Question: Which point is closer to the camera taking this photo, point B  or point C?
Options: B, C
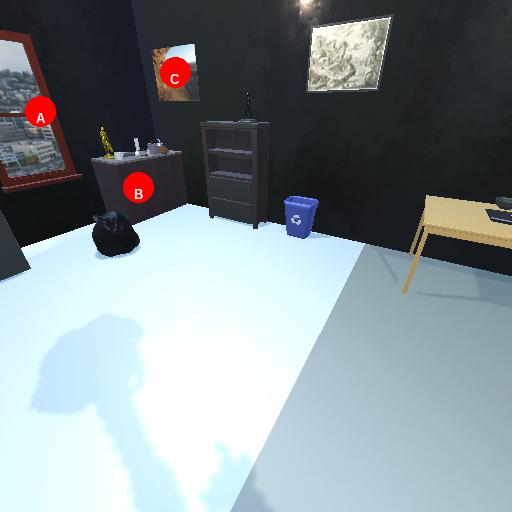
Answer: B